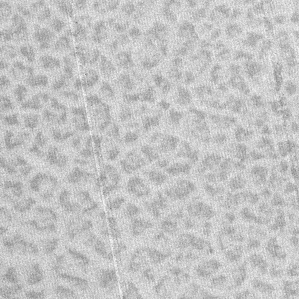
Label: frost